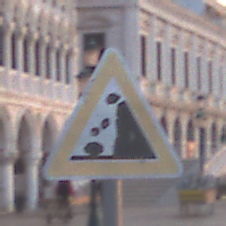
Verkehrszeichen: SteinschlagRechts
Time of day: SunriseSunset
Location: Outdoor (Urban)
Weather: Clear
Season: NotSpecified
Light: Natural